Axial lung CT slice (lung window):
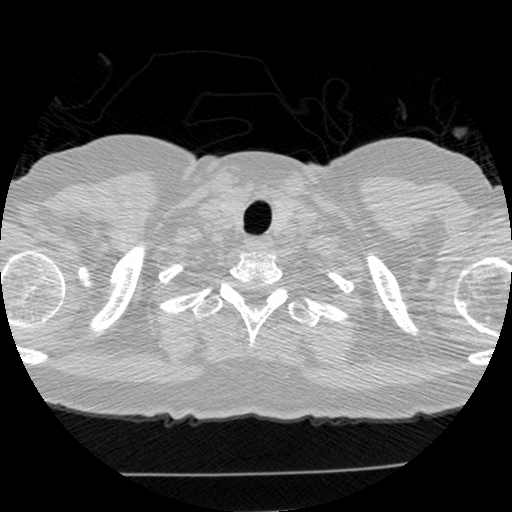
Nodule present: no